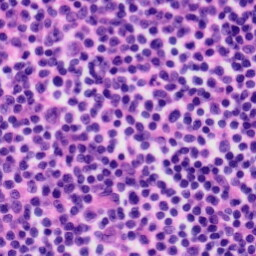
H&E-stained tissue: Tonsil